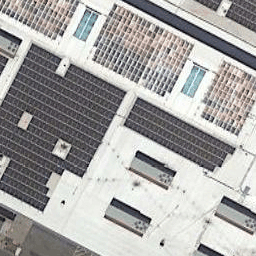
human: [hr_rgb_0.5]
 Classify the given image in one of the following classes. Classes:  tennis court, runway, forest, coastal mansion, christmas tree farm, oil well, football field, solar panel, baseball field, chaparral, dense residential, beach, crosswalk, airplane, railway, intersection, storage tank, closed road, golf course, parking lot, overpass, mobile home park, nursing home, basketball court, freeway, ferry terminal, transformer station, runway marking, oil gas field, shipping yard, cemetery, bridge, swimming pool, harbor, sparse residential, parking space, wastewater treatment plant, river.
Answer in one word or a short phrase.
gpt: solar panel